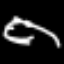
Label: frog